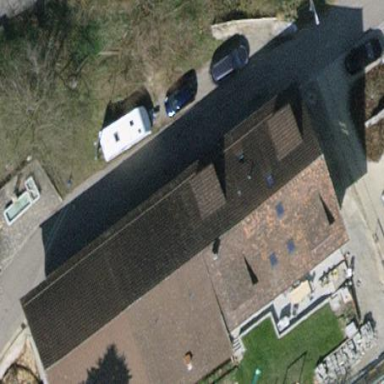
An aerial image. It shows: Semidetached house with gabled roof.